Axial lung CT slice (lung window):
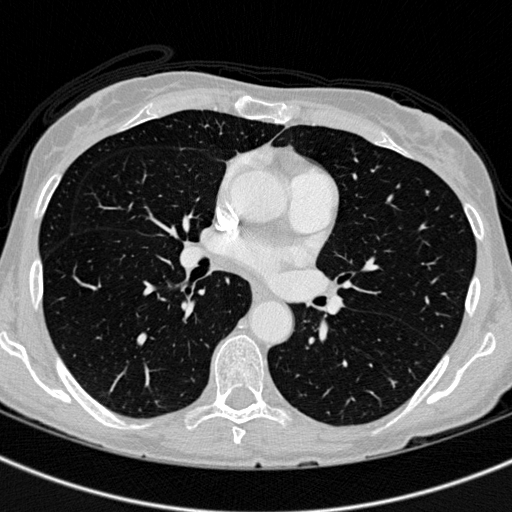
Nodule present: no